Question: i have to update total_orders of customers column to be equal to the total number of all the orders placed by the customer(in cust_order)
here is what i have tried
'''
update (select *
from atish_customer a
inner join
(
select cust_nbr,count(cust_nbr) as count_orders
from atish_cust_order
group by cust_nbr
)c
on c.cust_nbr=a.cust_nbr)
set tot_orders=count_orders;
'''
But this is the error i get
'''
ORA-01779: cannot modify a column which maps to a non key-preserved table
'''
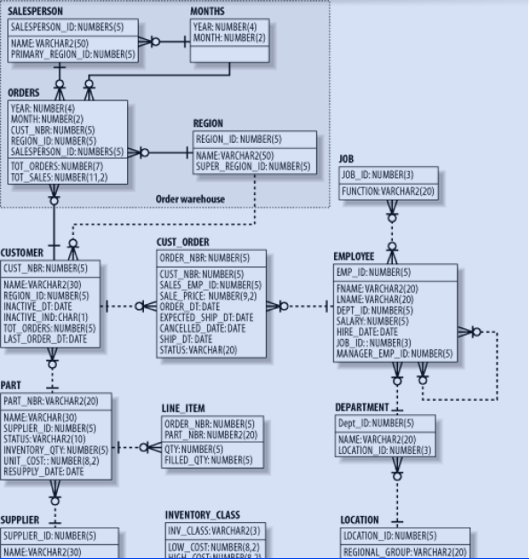
Answer: How about this:
'''
UPDATE customer SET total_orders = (
SELECT COUNT(*) FROM cust_order
WHERE cust_order.cust_nbr = customer.cust_nbr
)
'''
[I'm not sure where your 'atish_customer' and 'atish_customer_order' comes into play...they're not shown in your diagram]
Explanation: Basically the inner select just counts the number of orders from the cust_order table for each cust_nbr. By joining the outer 'customer.cust_nbr' to the inner 'cust_order.cust_nbr', each <URL>.